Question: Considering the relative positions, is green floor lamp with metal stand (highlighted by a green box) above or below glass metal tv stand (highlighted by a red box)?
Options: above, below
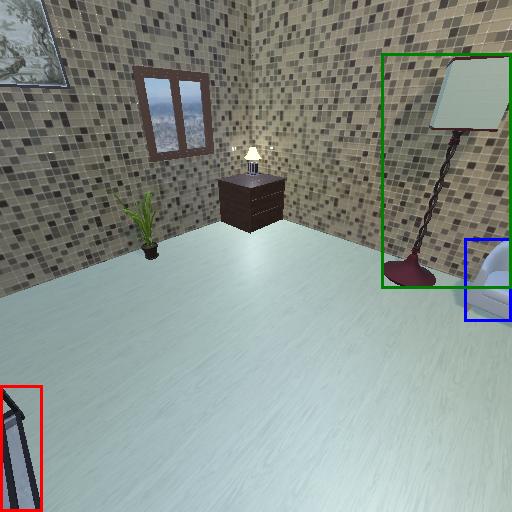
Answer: above